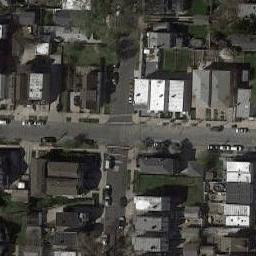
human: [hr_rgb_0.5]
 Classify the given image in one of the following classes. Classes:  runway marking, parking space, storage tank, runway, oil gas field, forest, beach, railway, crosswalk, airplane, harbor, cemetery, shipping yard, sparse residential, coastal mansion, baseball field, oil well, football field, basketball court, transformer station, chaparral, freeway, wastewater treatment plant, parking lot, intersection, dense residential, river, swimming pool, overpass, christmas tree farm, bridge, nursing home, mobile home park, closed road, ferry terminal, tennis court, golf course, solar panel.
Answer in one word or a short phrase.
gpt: intersection